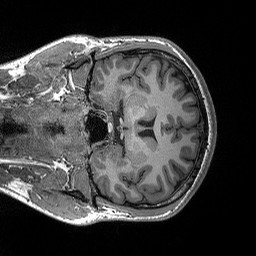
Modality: T1w
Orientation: coronal
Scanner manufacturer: siemens
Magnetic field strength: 3 T
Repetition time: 2.3 s
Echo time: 0.00298 s